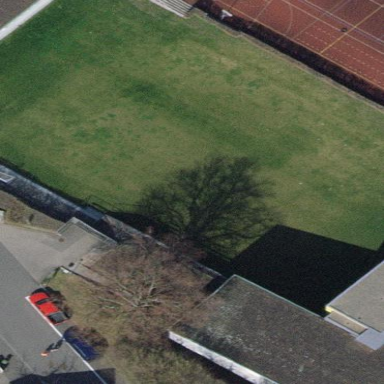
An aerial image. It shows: Grassy pitch used for leisure activities on land.